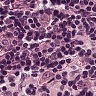
Metastatic tissue present: no